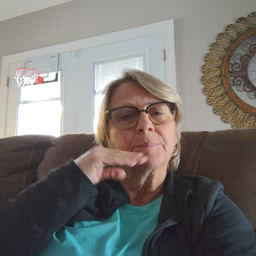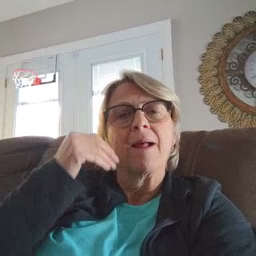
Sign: smile